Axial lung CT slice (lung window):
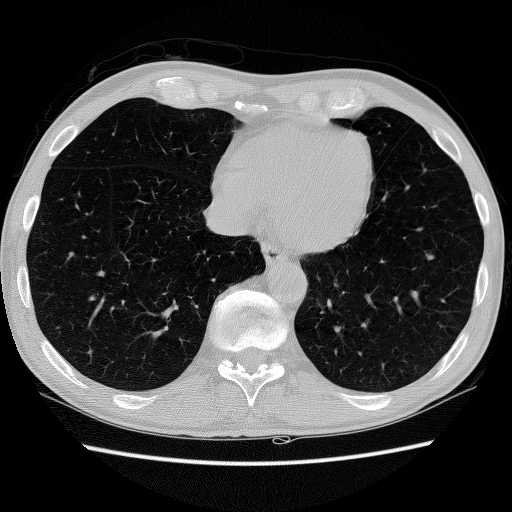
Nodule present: no